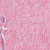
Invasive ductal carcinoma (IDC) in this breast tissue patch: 0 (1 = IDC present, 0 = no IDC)